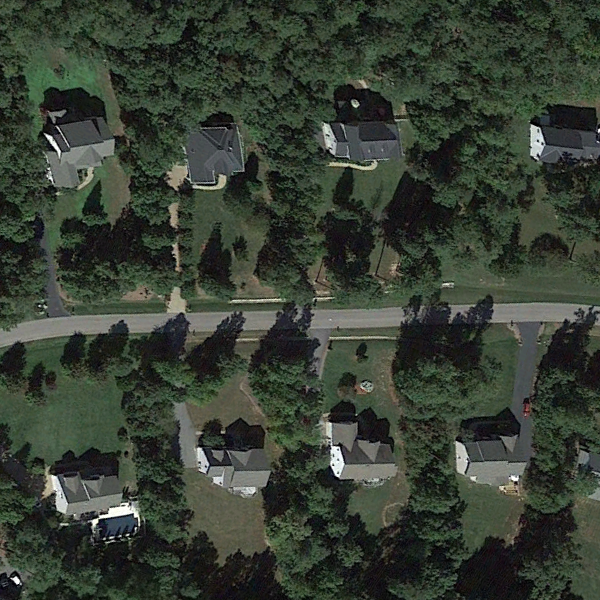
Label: MediumResidential